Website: lowes
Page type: newsletter-management
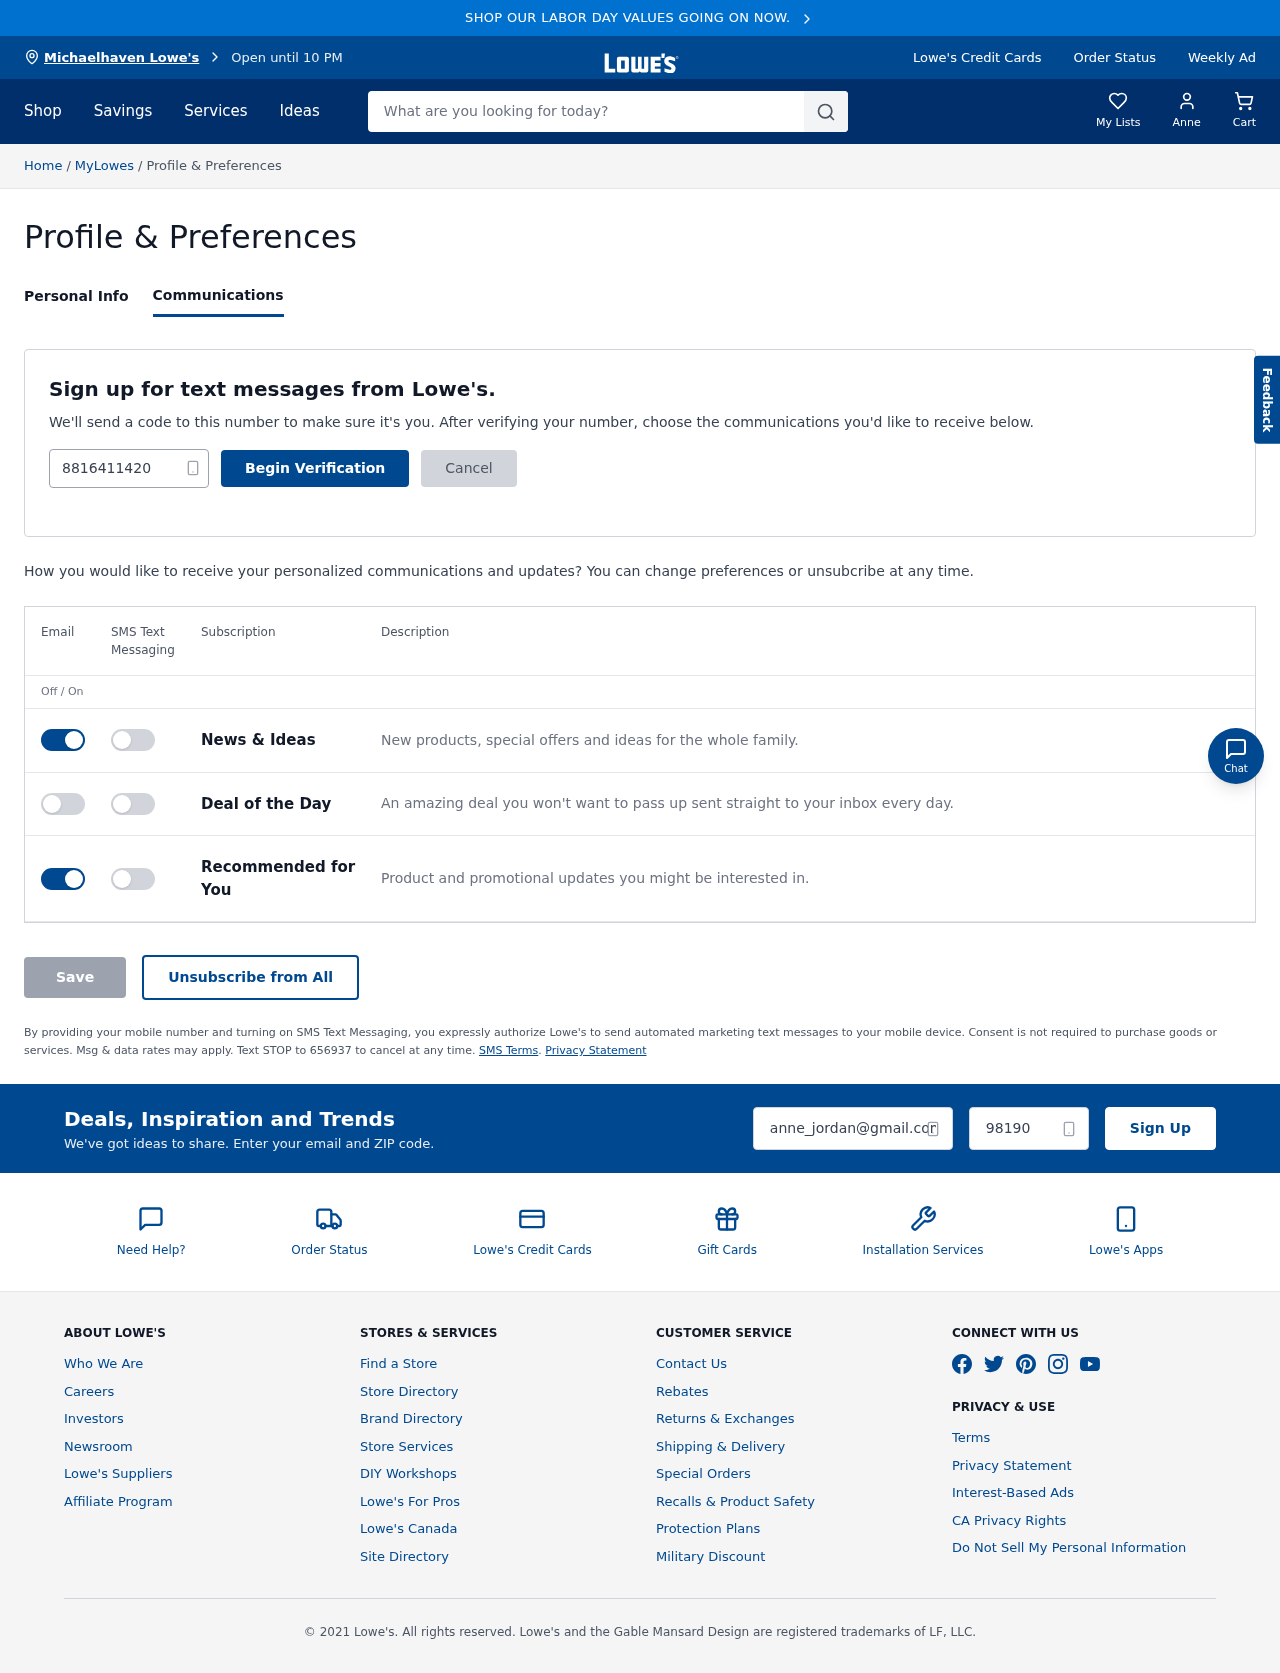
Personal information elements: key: PII_CITY
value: Michaelhaven Lowe's
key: PII_EMAIL
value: anne_jordan@gmail.com
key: PII_FIRSTNAME
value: Anne
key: PII_PHONE
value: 8816411420
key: PII_POSTCODE
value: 98190
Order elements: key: ORDER_NUM_ITEMS
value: Cart
Search elements: key: HEADER_SEARCH
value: What are you looking for today?